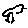
Label: bird